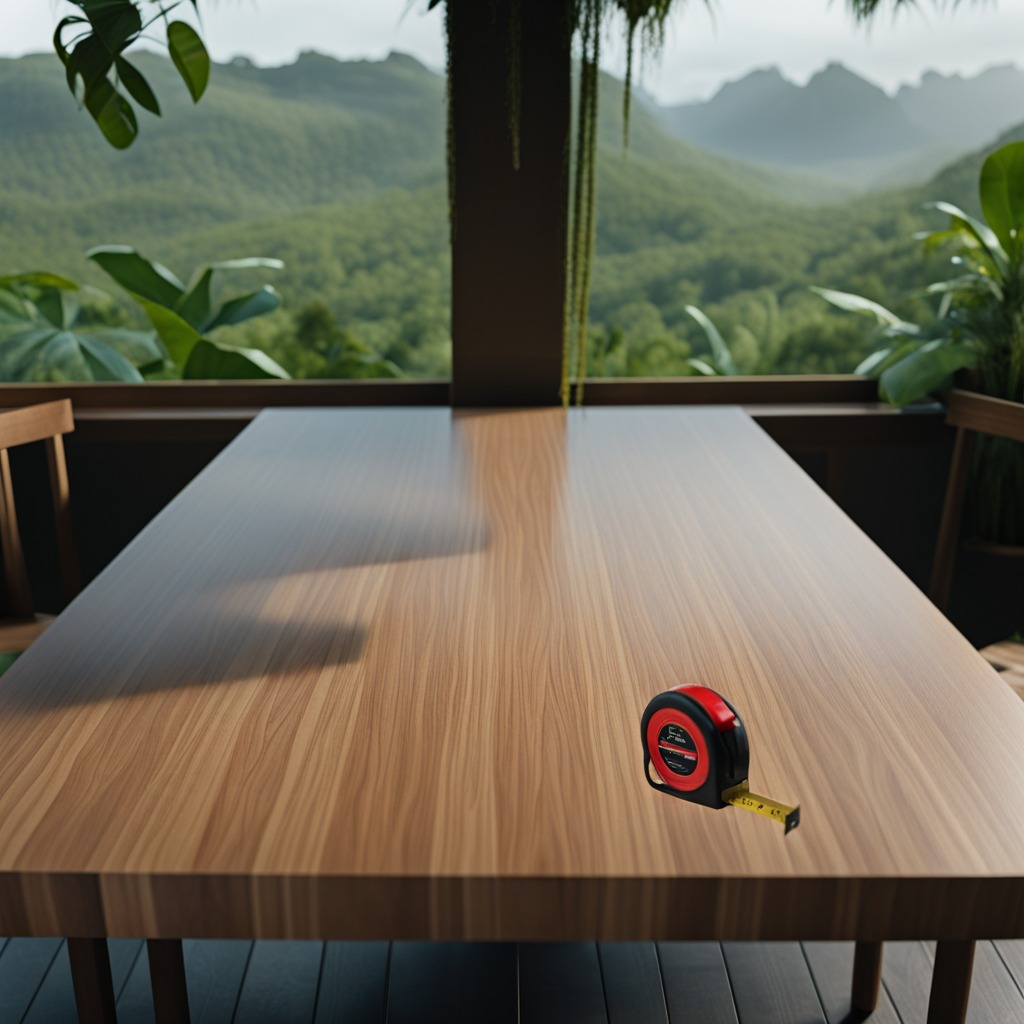
A measuring tape is lying on the wooden table.